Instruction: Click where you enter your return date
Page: home
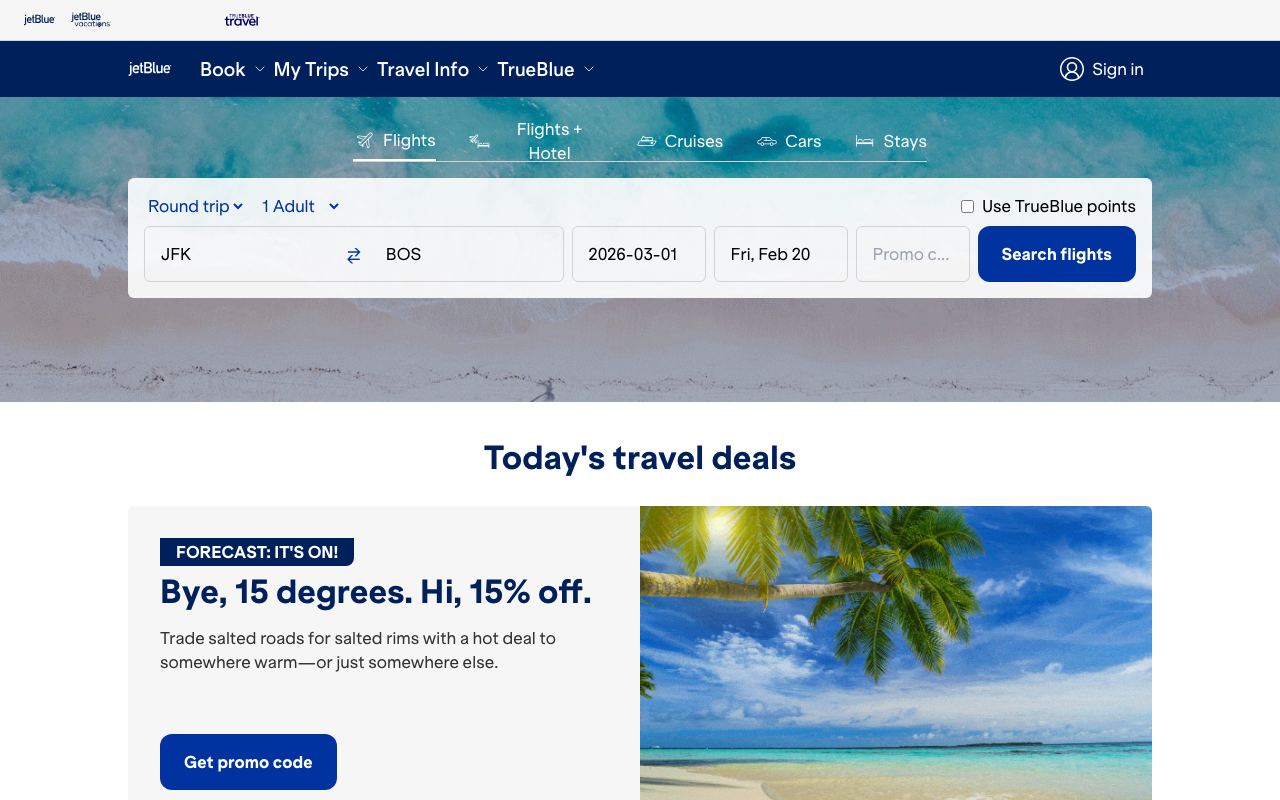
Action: click